Aerial crown-view tile of a tropical tree (Barro Colorado Island, Panama), acquired 20240611:
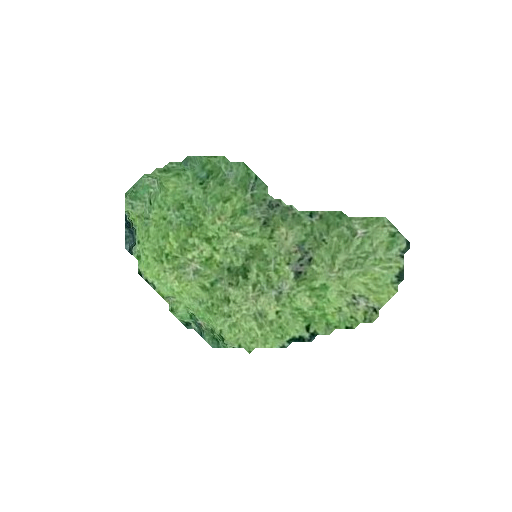
Species: Quararibea stenophylla
GBIF accepted scientific name: Quararibea stenophylla
Crown area: 58.198 m²